Field crop: maize
Growth stage: 2
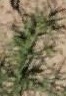
Species: salsola